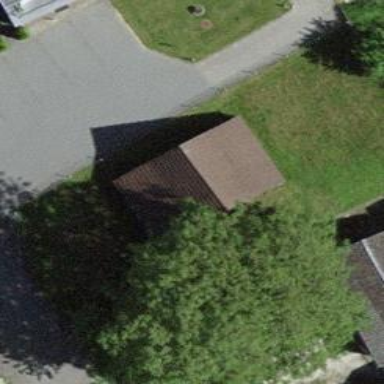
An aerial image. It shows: Barn.